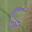
Label: 5